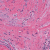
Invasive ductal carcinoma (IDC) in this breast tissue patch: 0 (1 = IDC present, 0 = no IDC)